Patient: sex M, age 23
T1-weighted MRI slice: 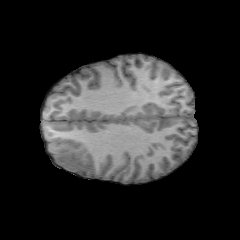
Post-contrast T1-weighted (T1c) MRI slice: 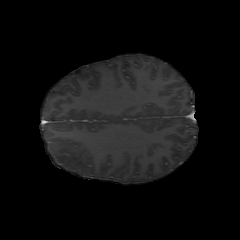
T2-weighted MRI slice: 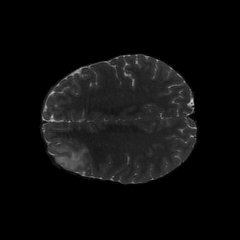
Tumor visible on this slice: yes
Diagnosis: Oligodendroglioma, IDH-mutant, 1p/19q-codeleted
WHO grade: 2